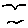
Label: bird